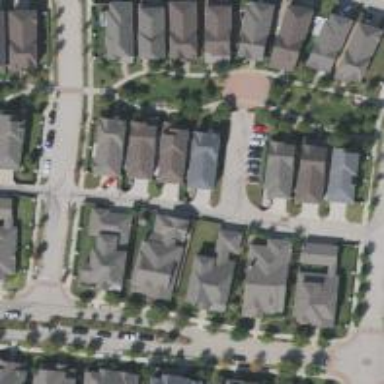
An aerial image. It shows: Alleyway designated as service road.